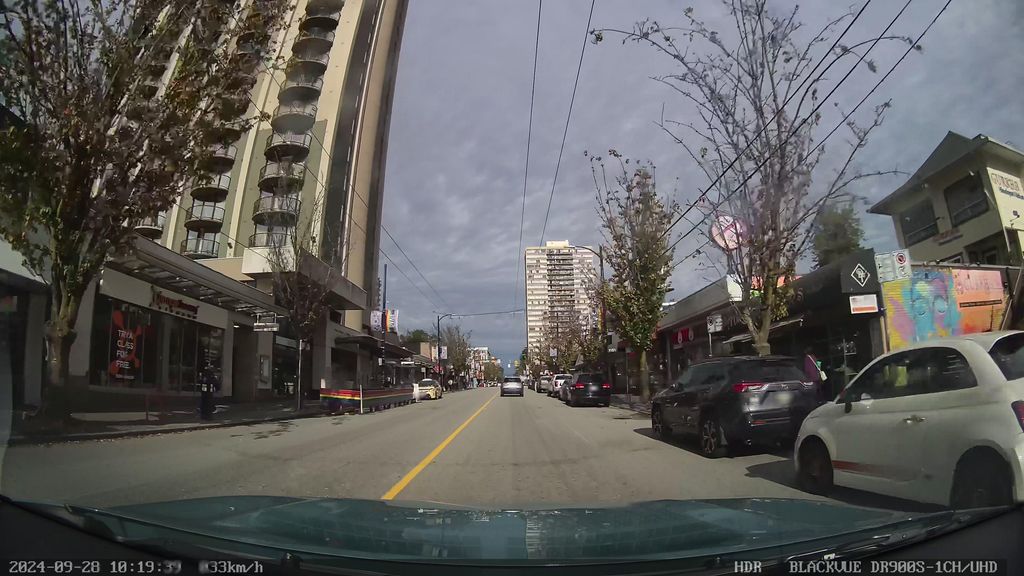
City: vancouver